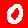
Digit: 0